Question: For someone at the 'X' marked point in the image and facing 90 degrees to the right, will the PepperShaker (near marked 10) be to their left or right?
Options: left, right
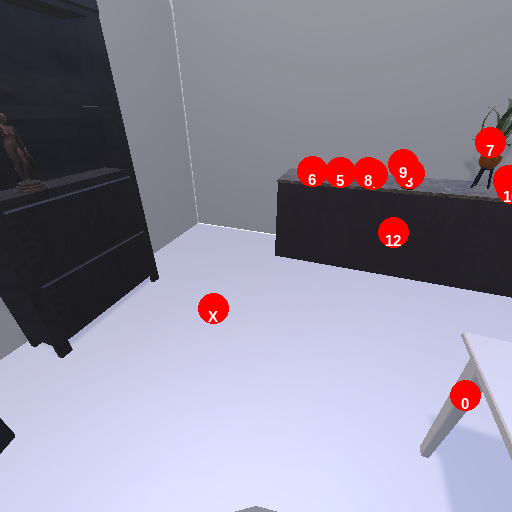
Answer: left